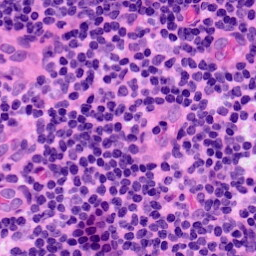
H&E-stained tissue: LymphNode